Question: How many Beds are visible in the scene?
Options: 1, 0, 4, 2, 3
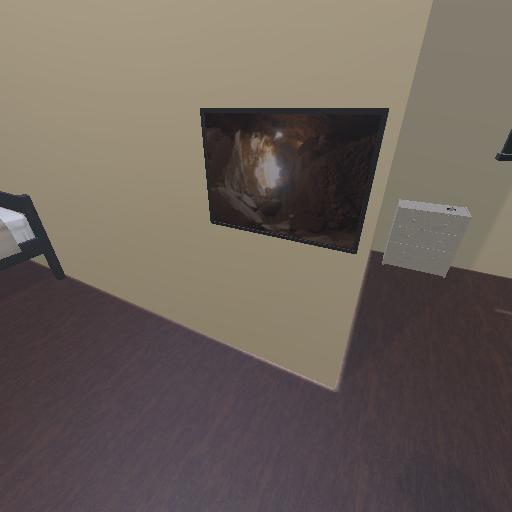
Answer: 1